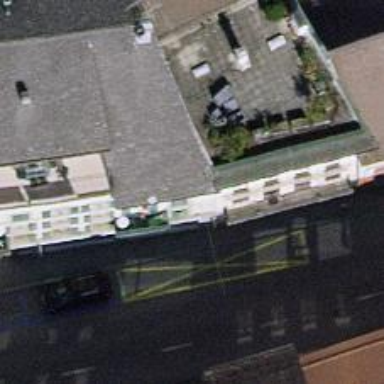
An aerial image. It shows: Restaurant.